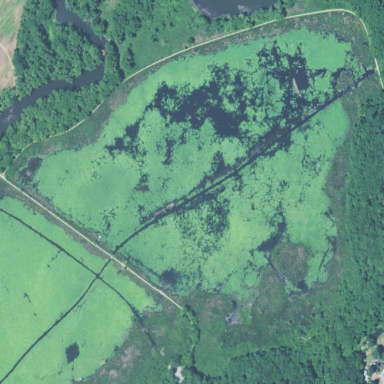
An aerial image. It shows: Reedbed in wetland area.